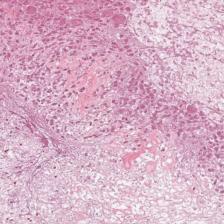
Label: Non-Viable-Tumor